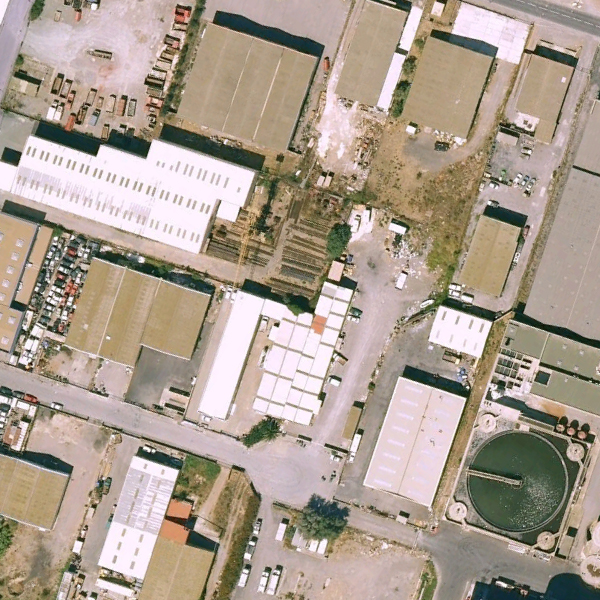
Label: Industrial